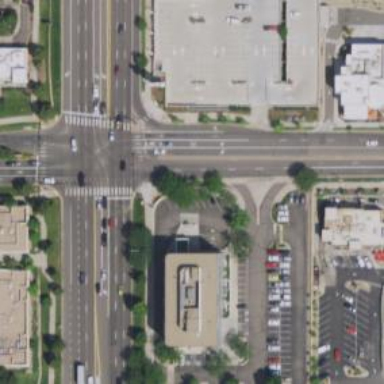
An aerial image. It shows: Marked crossing with zebra markings.